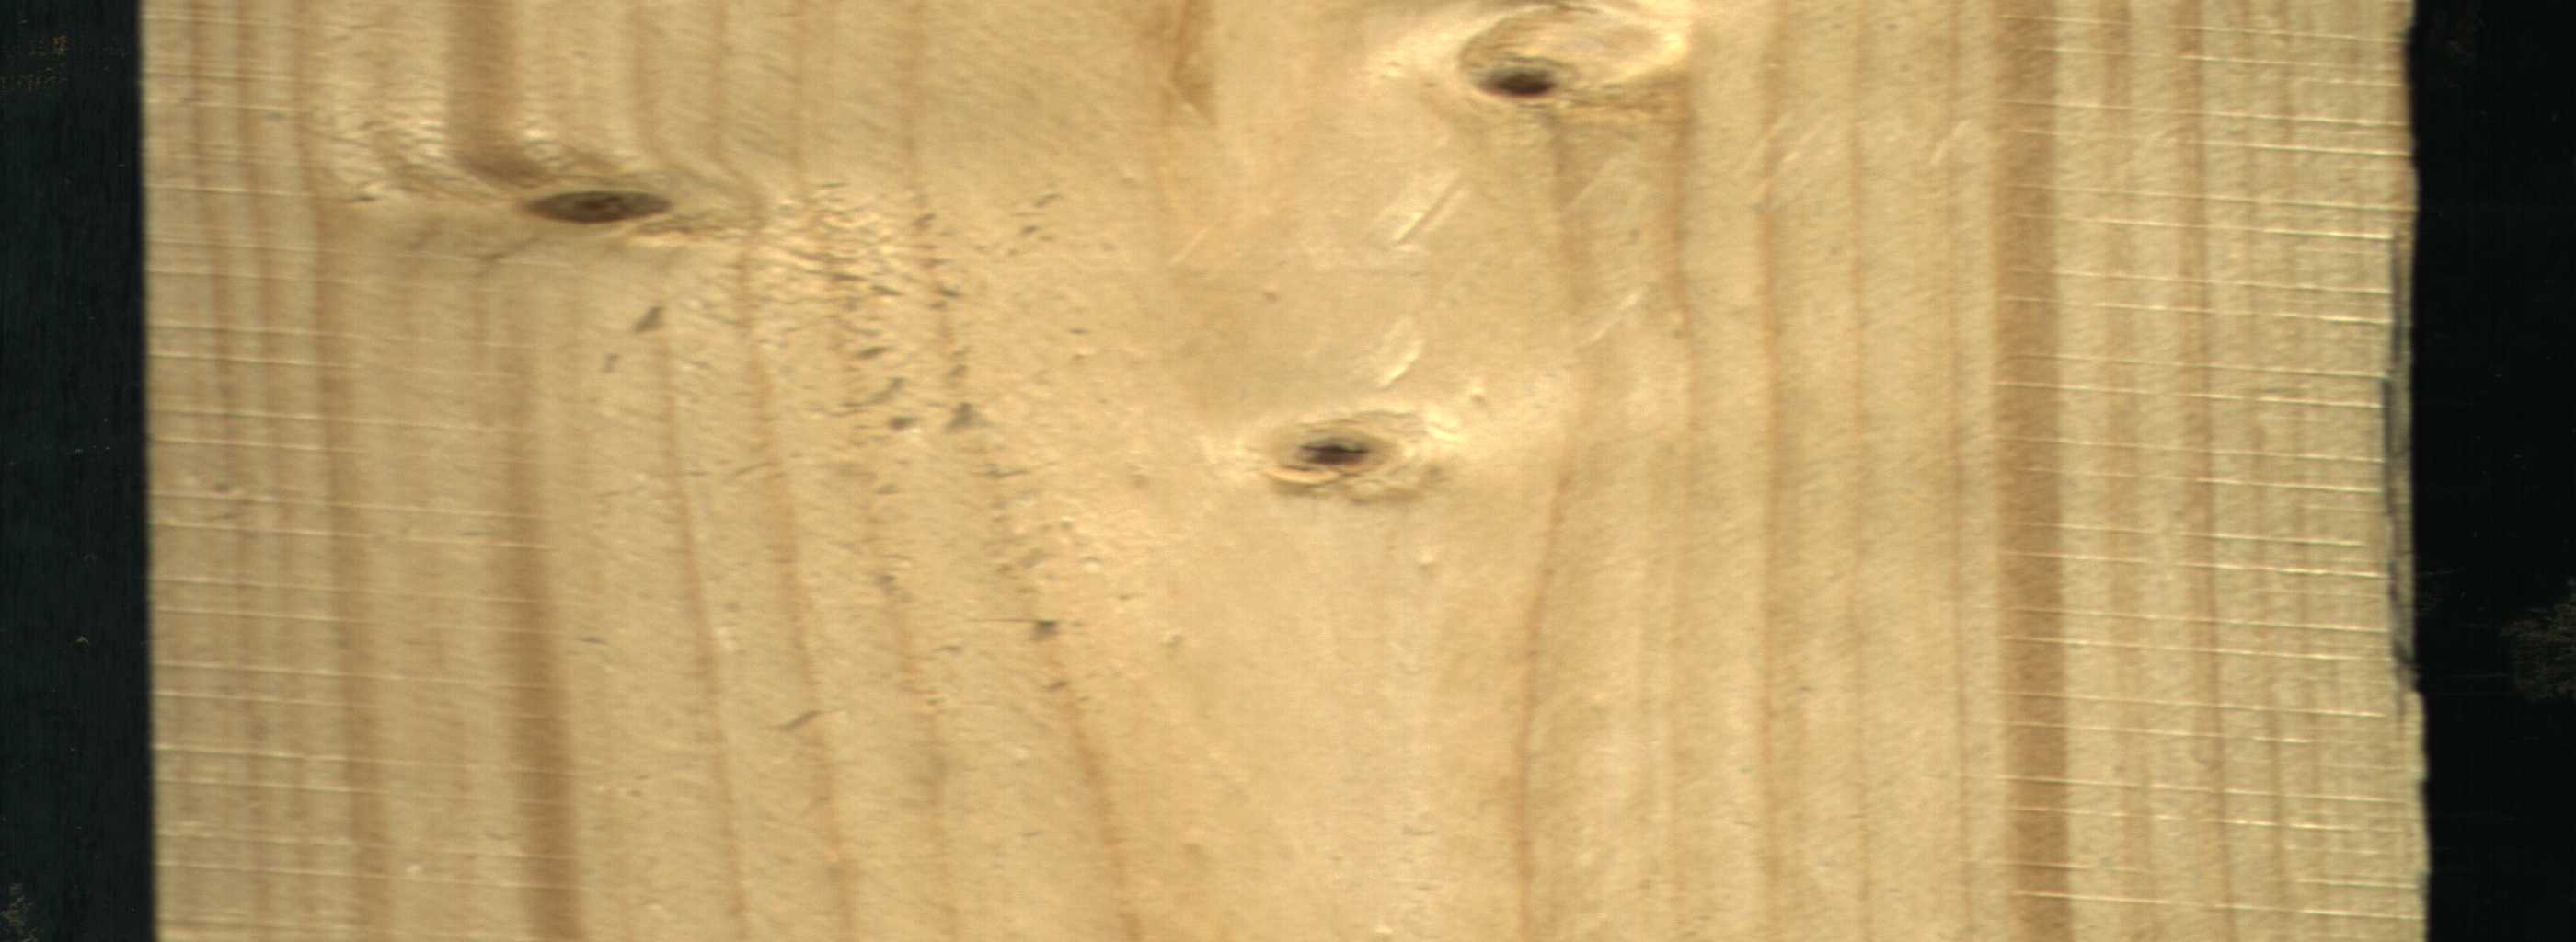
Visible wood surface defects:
Live_Knot
Live_Knot
Live_Knot